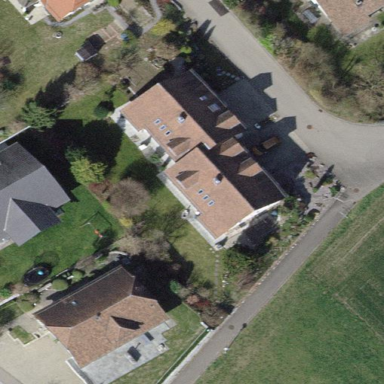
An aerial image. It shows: Semidetached house with gabled roof.